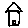
Label: house